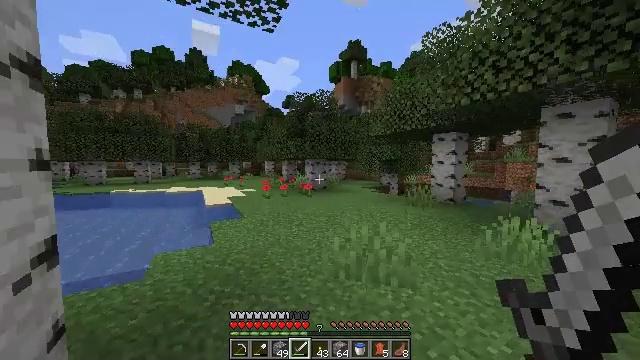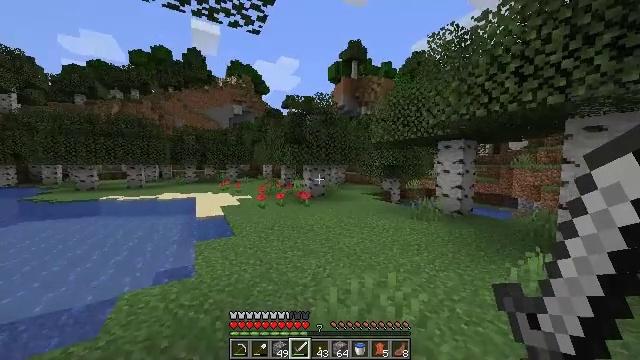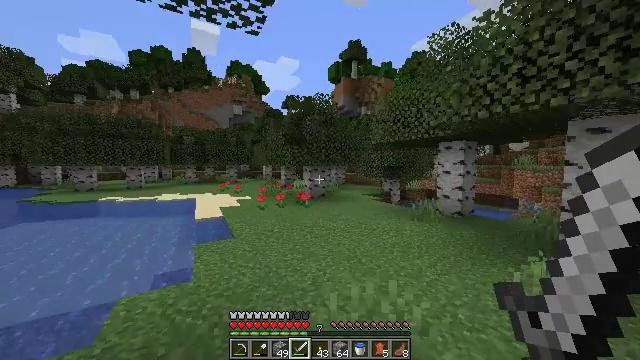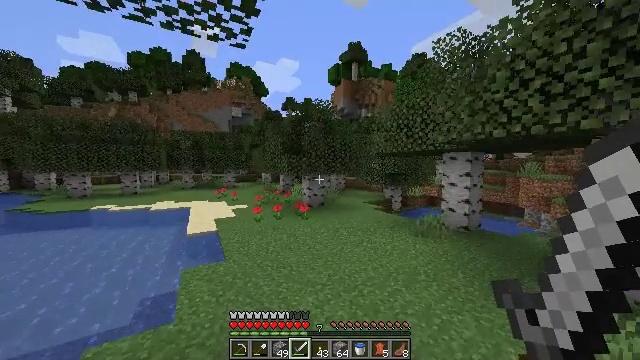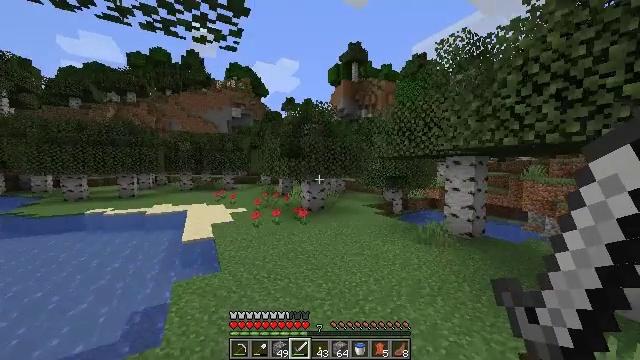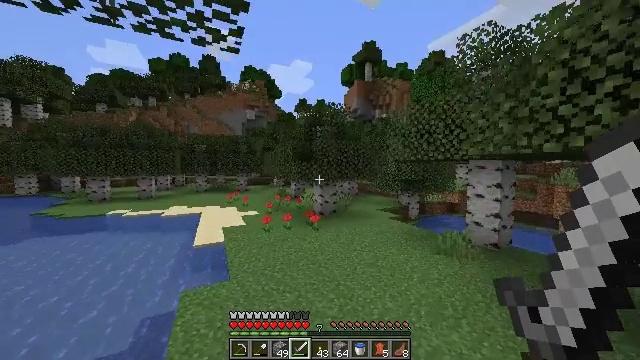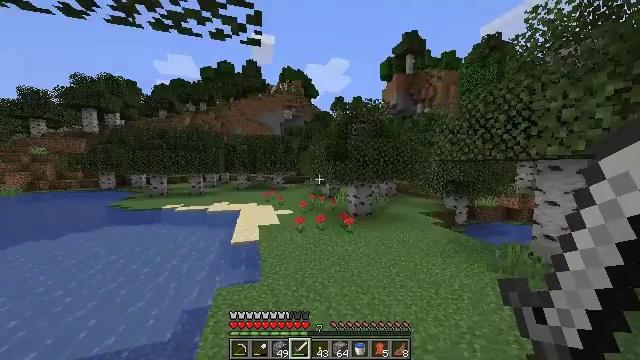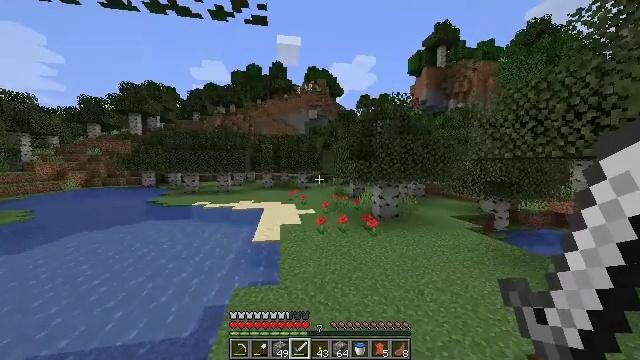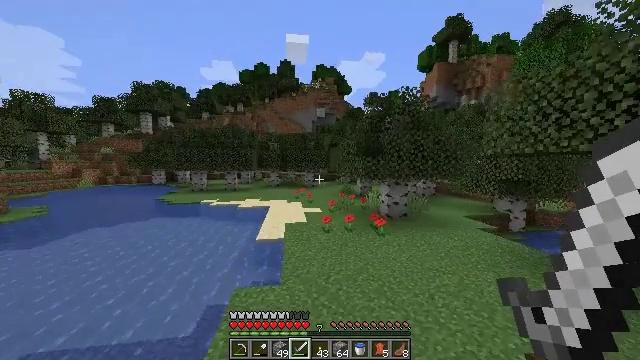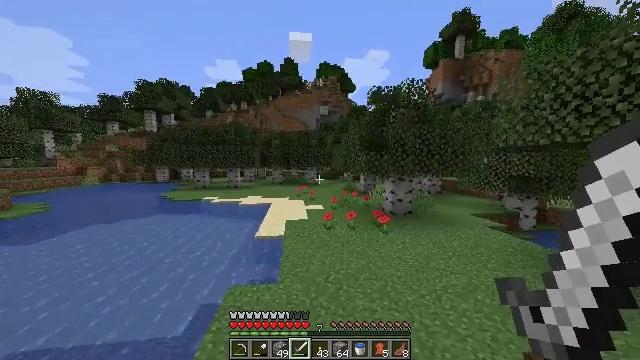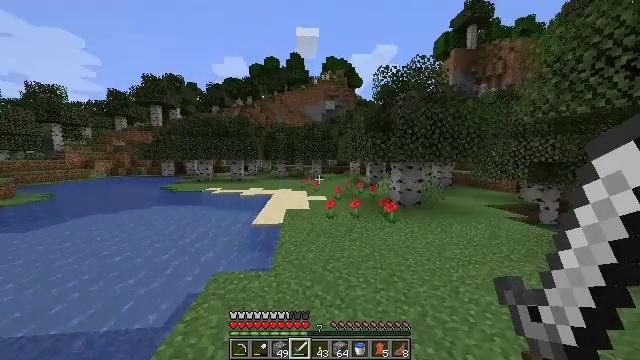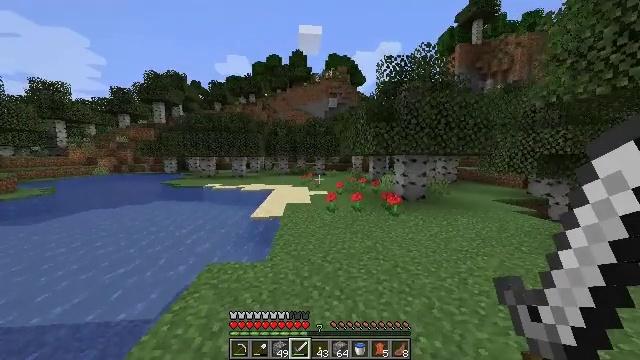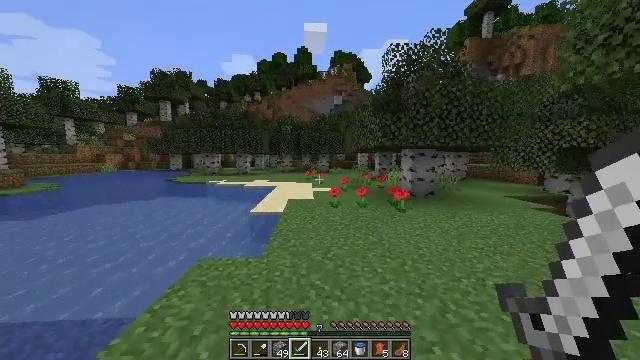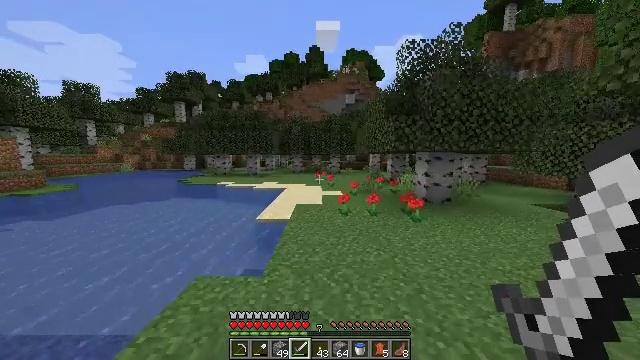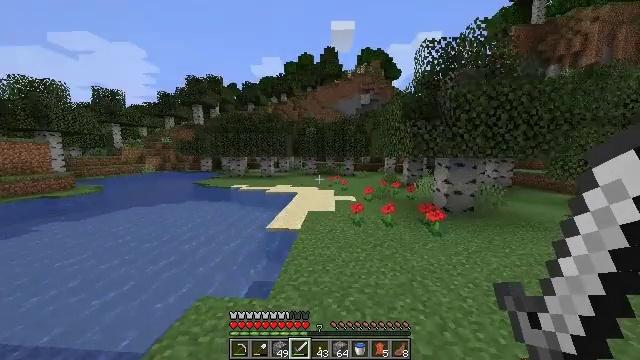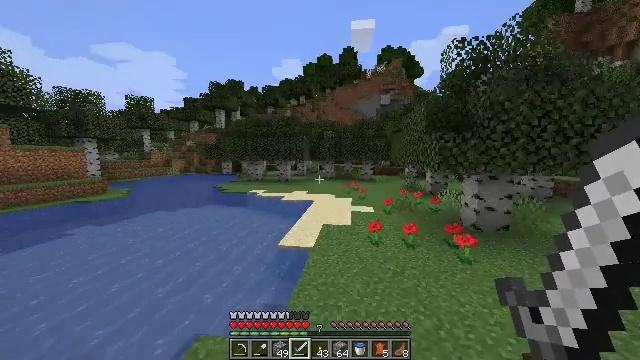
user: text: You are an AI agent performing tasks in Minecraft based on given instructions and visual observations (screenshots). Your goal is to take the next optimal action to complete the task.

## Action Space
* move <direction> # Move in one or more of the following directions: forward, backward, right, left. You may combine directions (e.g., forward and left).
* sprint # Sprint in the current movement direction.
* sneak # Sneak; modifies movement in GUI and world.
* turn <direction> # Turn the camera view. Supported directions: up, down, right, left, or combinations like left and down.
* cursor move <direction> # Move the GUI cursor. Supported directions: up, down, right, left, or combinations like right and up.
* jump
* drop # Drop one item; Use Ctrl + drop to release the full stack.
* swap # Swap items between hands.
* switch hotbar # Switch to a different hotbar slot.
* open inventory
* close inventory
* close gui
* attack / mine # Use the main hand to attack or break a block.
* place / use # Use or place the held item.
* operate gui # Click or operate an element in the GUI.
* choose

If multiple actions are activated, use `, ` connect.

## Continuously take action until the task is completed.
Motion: motion action
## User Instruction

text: Collect sugar cane near water sources.
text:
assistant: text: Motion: move forward, sprint, jump
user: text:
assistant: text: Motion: move forward, sprint, jump
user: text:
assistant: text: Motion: move forward, sprint, jump
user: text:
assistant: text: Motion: move forward, sprint, jump
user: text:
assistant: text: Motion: move forward, sprint, turn left, jump
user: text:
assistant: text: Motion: move forward, sprint, turn left, jump
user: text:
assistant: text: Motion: move forward, sprint, turn left, jump
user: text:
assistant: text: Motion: move forward, sprint, turn left, jump
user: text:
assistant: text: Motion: move forward, sprint, turn left, jump
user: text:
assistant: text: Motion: move forward, sprint, turn left, jump
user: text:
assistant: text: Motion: move forward, sprint, jump
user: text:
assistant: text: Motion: move forward, sprint, turn left, jump
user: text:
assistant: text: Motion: move forward, sprint, turn left, jump
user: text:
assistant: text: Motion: move forward, sprint, turn left, jump
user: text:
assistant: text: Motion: move forward, sprint, turn left, jump
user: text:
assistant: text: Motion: move forward, sprint, turn left, jump
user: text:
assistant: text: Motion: move forward, sprint, turn left, jump
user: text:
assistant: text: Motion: move forward and move right, sprint, turn left, jump
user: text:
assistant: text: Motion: move forward and move right, sprint, turn left, jump
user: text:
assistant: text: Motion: move forward and move right, sprint, turn left, jump
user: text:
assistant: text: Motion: move forward and move right, sprint, jump
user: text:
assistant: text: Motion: move forward and move right, sprint, jump
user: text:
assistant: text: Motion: move forward and move right, sprint, jump
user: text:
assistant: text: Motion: move forward and move right, sprint, jump
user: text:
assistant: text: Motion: move forward and move right, sprint, jump
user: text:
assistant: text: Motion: move forward and move right, sprint, jump
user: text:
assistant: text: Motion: move forward and move right, sprint, jump
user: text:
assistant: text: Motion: move forward and move right, sprint, jump
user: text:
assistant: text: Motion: move forward and move right, sprint, jump
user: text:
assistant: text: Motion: move forward and move right, sprint, jump